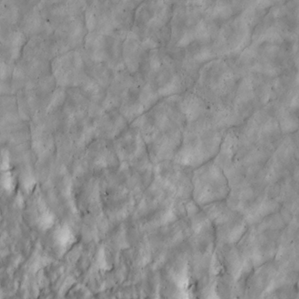
Label: non_frost